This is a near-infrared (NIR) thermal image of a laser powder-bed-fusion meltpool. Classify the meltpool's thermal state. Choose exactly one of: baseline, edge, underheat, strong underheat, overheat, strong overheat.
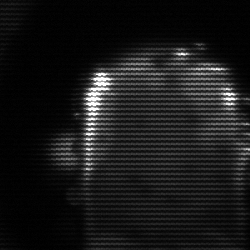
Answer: baseline